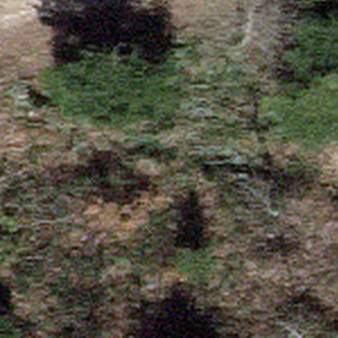
Label: other